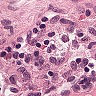
Metastatic tissue present: no